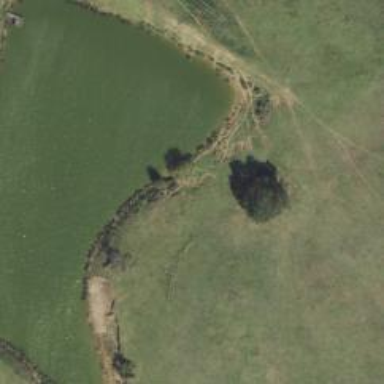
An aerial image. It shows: Pond surrounded by natural water.